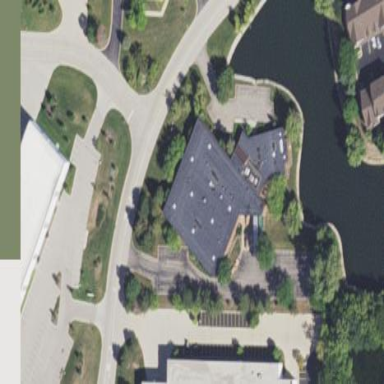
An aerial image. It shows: Commercial building.